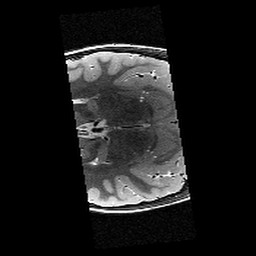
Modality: T2w
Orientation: axial
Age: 11
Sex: female
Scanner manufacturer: siemens
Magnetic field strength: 3 T
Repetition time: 9.23 s
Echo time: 0.067 s